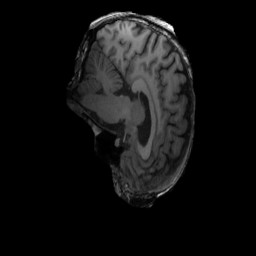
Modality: T1w
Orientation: sagittal
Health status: ill
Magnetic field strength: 3 T